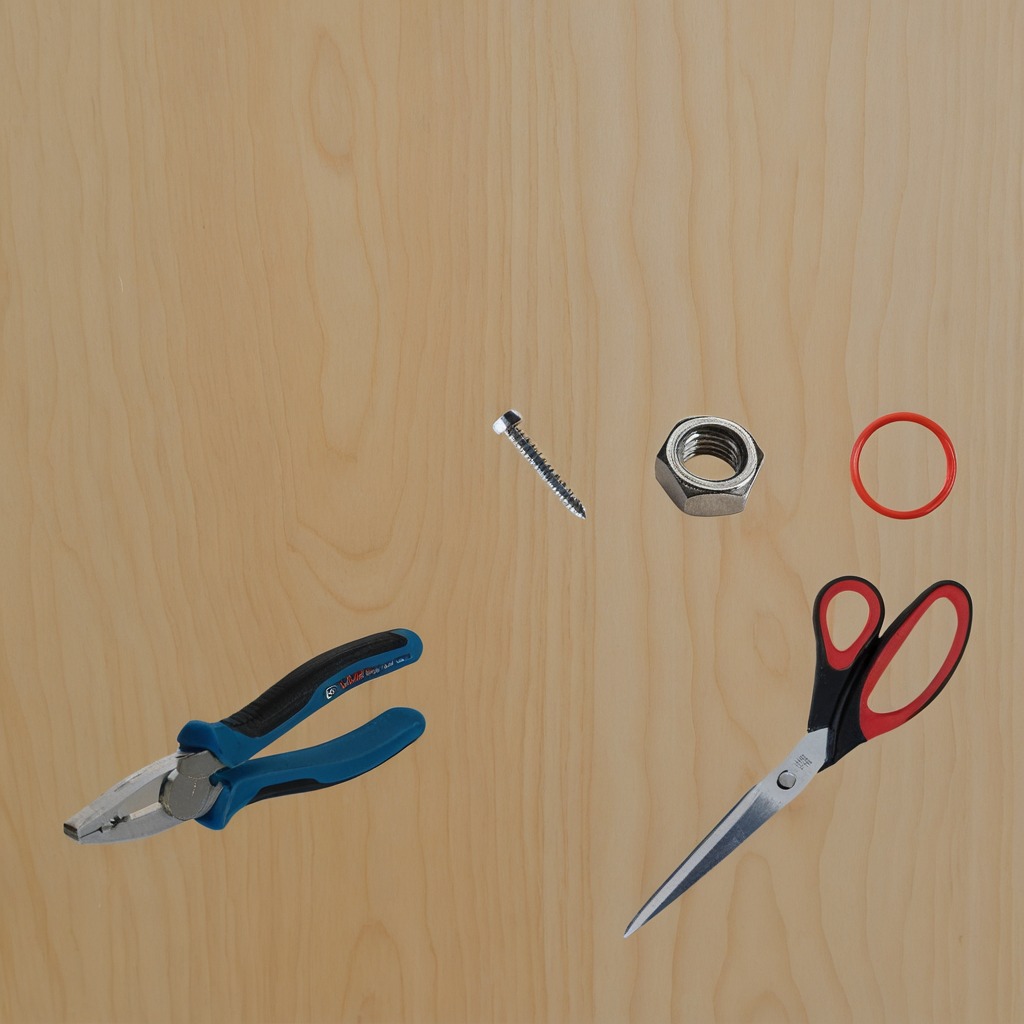
A rubber Oring, a metal machine screw, pliers, a metal nut, and a pair of scissors are lying on the plywood surface.